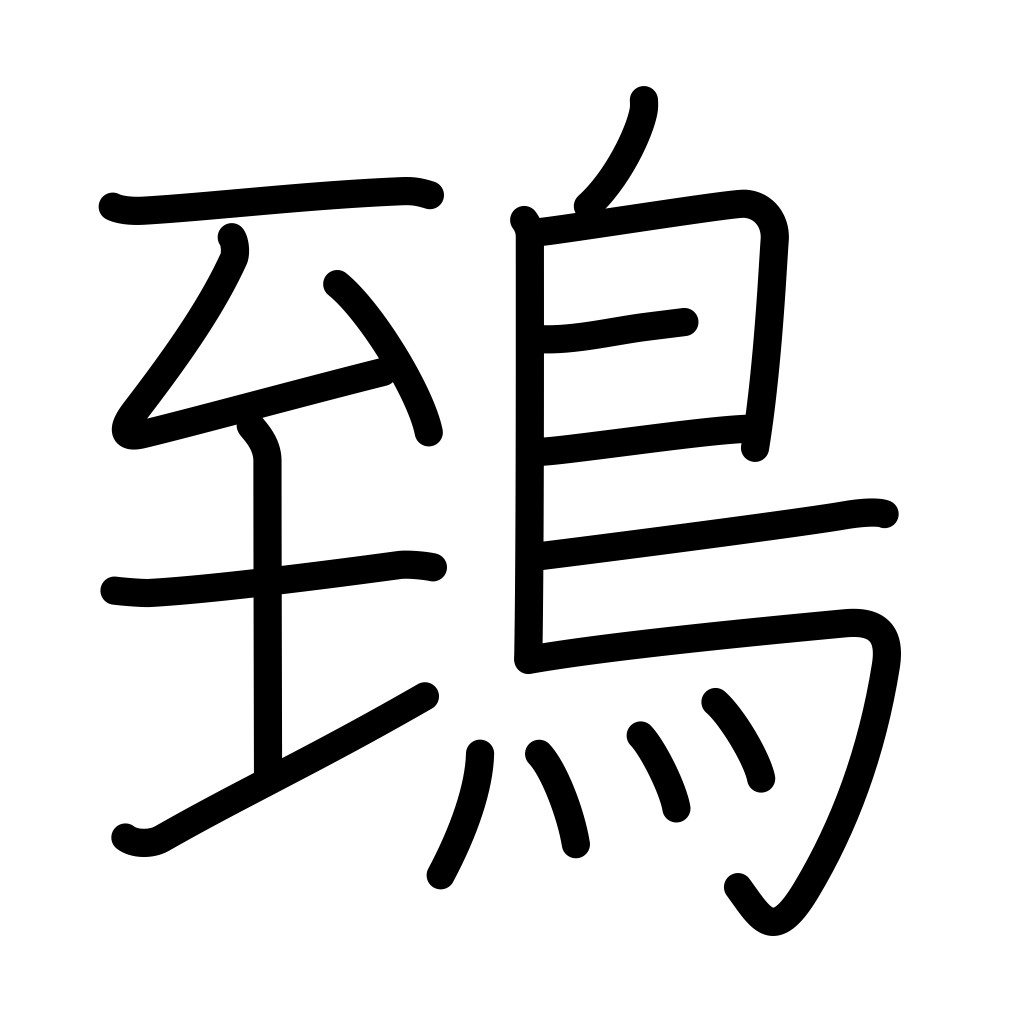
Meaning: kite, horned owl, wine cups